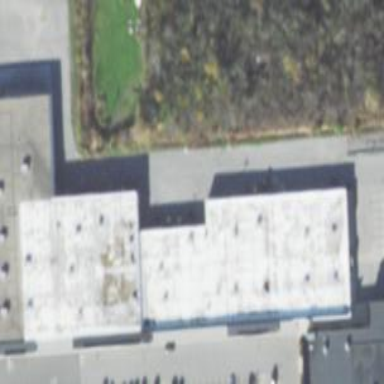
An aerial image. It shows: Retail building.